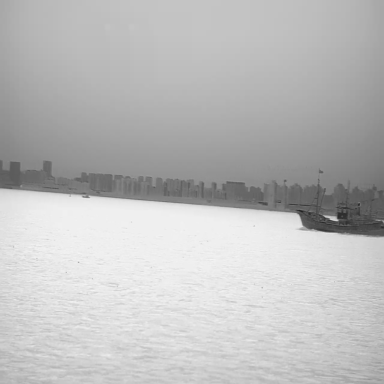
There are two bulk_carriers in the infrared image.